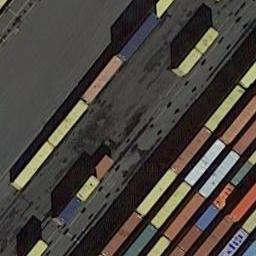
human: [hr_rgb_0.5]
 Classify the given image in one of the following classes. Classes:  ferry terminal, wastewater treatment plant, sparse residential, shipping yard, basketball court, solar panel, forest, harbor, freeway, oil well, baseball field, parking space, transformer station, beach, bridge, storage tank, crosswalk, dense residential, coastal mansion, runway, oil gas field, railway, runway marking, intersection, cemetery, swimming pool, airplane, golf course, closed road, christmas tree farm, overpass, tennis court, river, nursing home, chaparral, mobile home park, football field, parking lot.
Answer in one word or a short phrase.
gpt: shipping yard